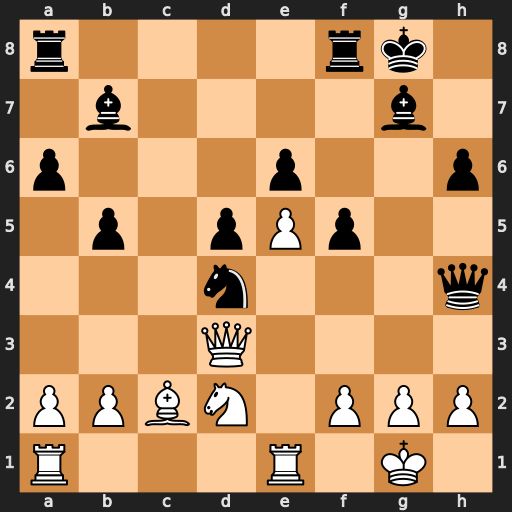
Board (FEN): r4rk1/1b4b1/p3p2p/1p1pPp2/3n3q/3Q4/PPBN1PPP/R3R1K1
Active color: w
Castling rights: -
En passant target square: -
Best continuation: g3 Qh3 Qxd4